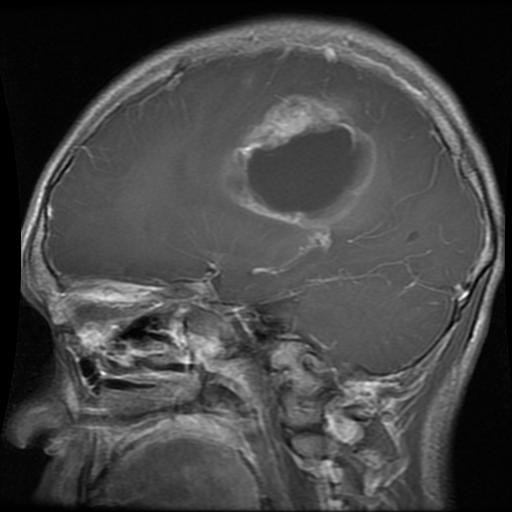
Label: glioma